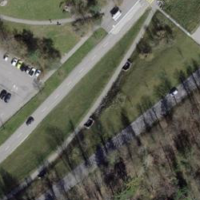
EUNIS habitat code: 55
Species observed at this site:
Arum maculatum